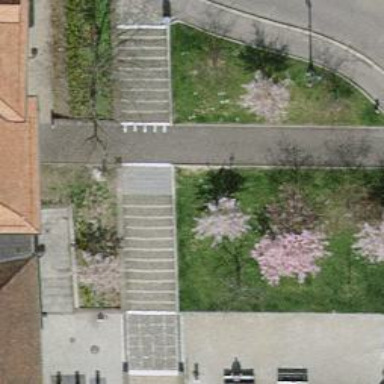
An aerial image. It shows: Set of steps made of paving stones.